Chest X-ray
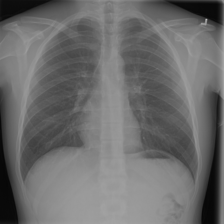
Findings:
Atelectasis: negative
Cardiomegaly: negative
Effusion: negative
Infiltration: positive
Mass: negative
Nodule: negative
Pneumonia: negative
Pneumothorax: negative
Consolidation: negative
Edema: negative
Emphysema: negative
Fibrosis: negative
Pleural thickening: negative
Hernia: negative